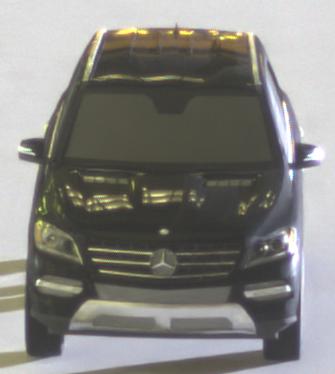
Make: Mercedes-Benz
Model: ML 350
Detailed model: M-Class (166)
Model produced from: 2011/11
Model produced until: 2014/10
Doors: 5
Color: black
Road condition: dry road
Daytime: night
Contrast: high contrast